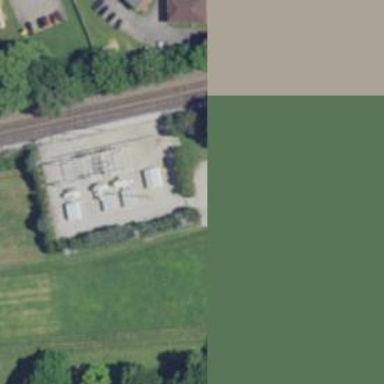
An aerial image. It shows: Power substation.